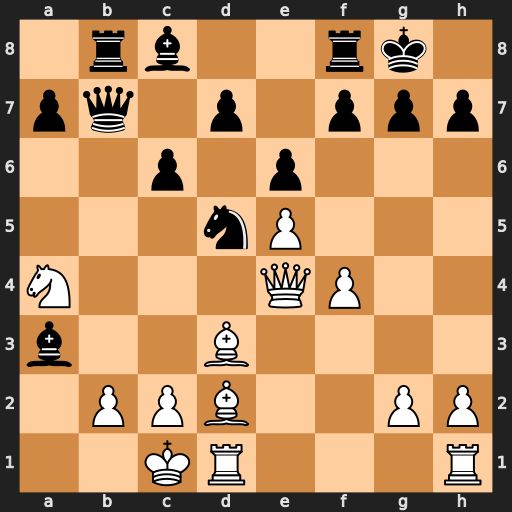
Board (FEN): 1rb2rk1/pq1p1ppp/2p1p3/3nP3/N3QP2/b2B4/1PPB2PP/2KR3R
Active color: w
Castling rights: -
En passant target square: -
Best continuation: Qxh7#